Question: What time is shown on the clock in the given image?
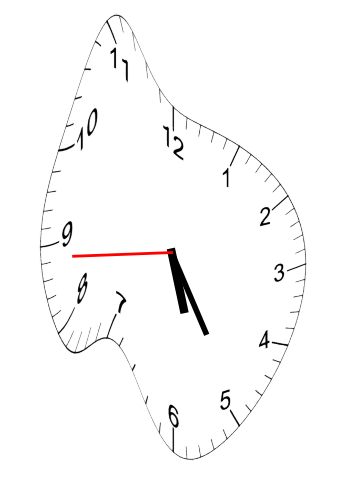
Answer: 05:24:44